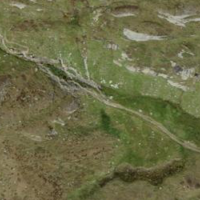
EUNIS habitat code: 26
Species observed at this site:
Ichthyosaura alpestris